Question:
I can draw a side-by-side style column chart, and a stacked chart (all above x-axis), but not this one. How to make the value below x-axis still positive?
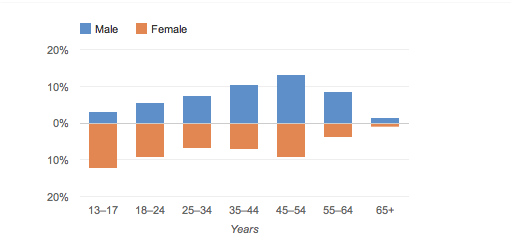
Answer: If you use the <URL>.
In the <URL> try this:
'''
function drawVisualization() {
/* Create and populate the data table. */
var data = {
"cols":[
{"id":"Age","label":"Age","type":"string"},
{"id":"Female","label":"Female","type":"number"},
{"id":"Male","label":"Male","type":"number"}
],"rows":[
{
"c":[
{"v":13,"f":"13-17"},
{"v":-11,"f":"11%"},
{"v":2,"f":"2%"}]
},
{
"c":[
{"v":18,"f":"18-24"},
{"v":-8,"f":"8%"},
{"v":5,"f":"5%"}]
},
{
"c":[
{"v":25,"f":"25-34"},
{"v":-6,"f":"6%"},
{"v":8,"f":"8%"}]
},
{
"c":[
{"v":35,"f":"35-44"},
{"v":-6,"f":"6%"},
{"v":10,"f":"10%"}]
},
{
"c":[
{"v":45,"f":"45-54"},
{"v":-8,"f":"8%"},
{"v":12,"f":"12%"}]
},
{
"c":[
{"v":55,"f":"55-64"},
{"v":-3,"f":"3%"},
{"v":7,"f":"7%"}]
},
{
"c":[
{"v":64,"f":"64+"},
{"v":-1,"f":"1%"},
{"v":2,"f":"2%"}]
}
]
};
/* Create and draw the visualization. */
new google.visualization.ColumnChart(document.getElementById('visualization'))
.draw(new google.visualization.DataTable(data), {
title:"Coffee Consumption by age",
isStacked: true,
vAxis: {
format: "##;##"
},
width:600, height:400,
hAxis: {
title: "Age"
}
}
);
}
'''
Here is what it looks like: